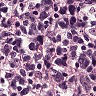
Metastatic tissue present: no